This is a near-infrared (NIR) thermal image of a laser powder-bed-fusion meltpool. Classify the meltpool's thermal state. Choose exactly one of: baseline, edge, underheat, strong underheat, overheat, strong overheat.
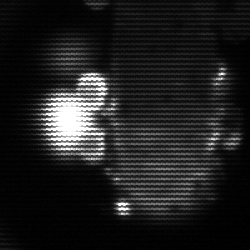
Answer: strong underheat